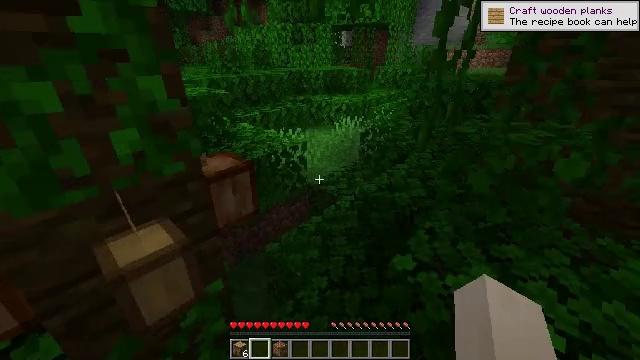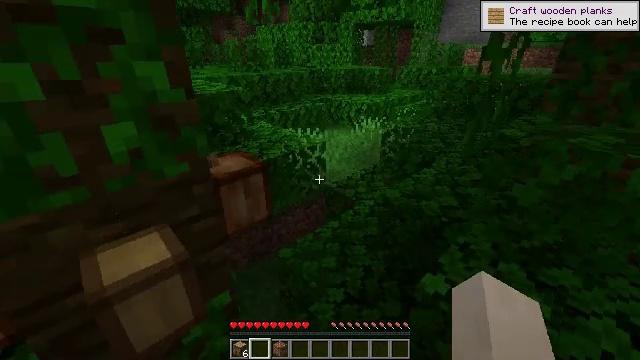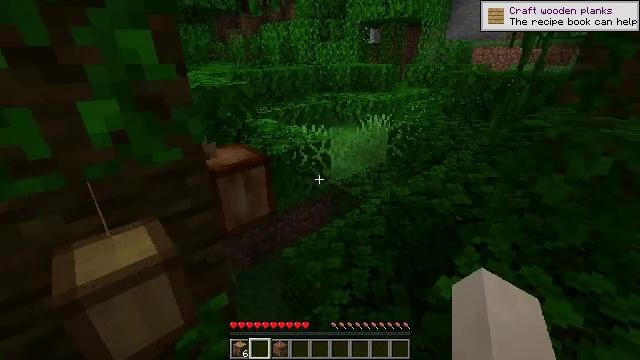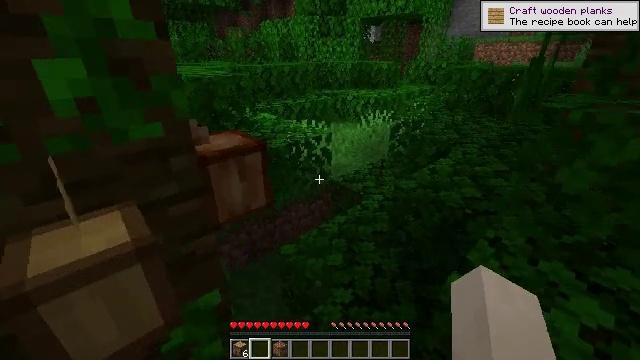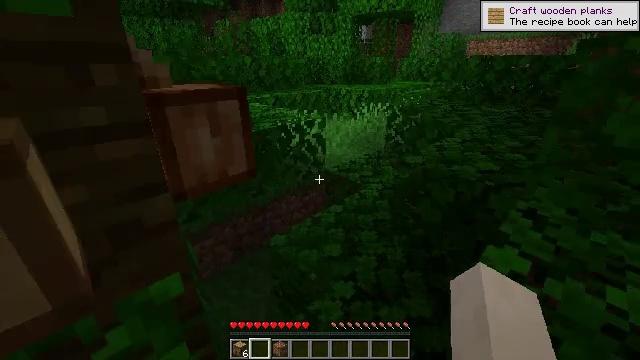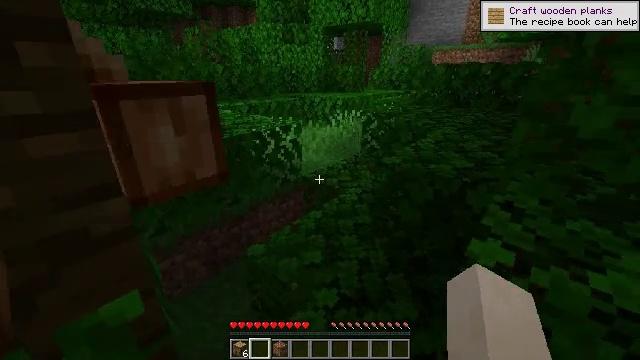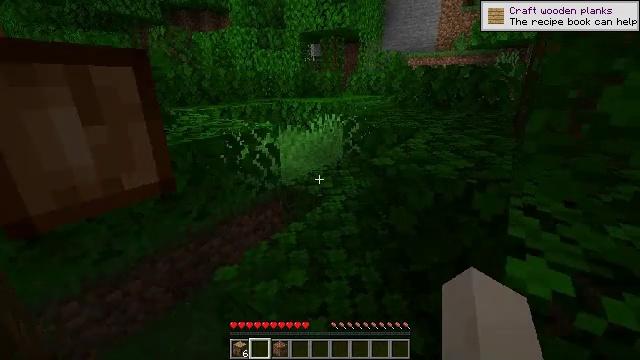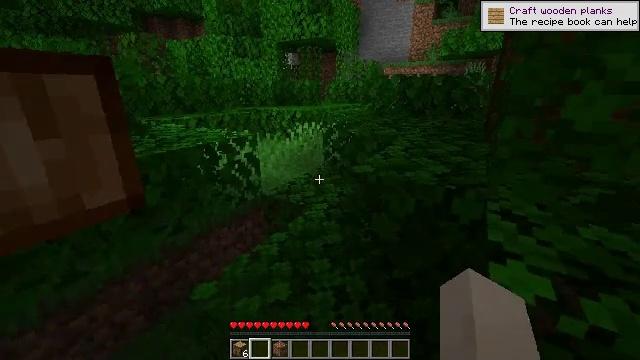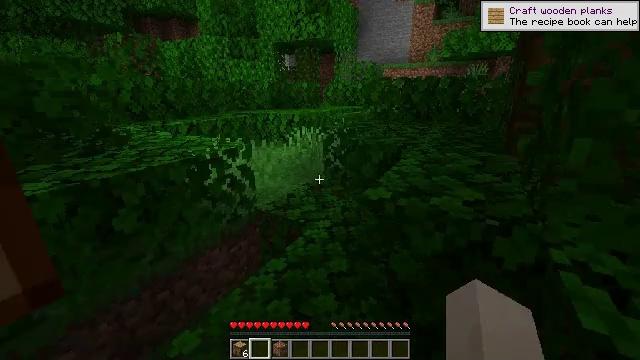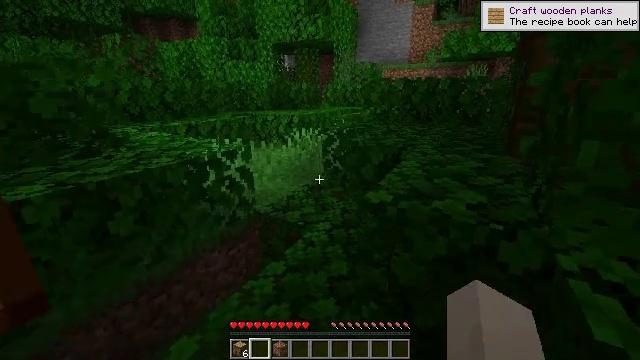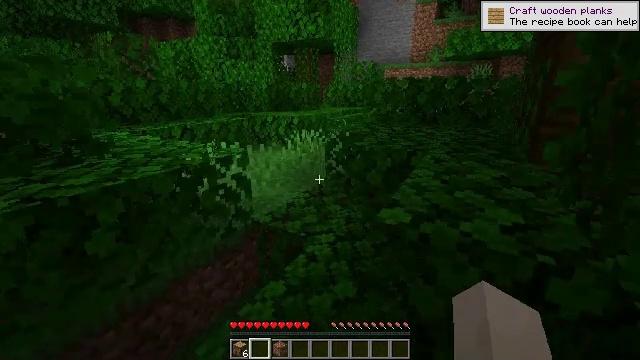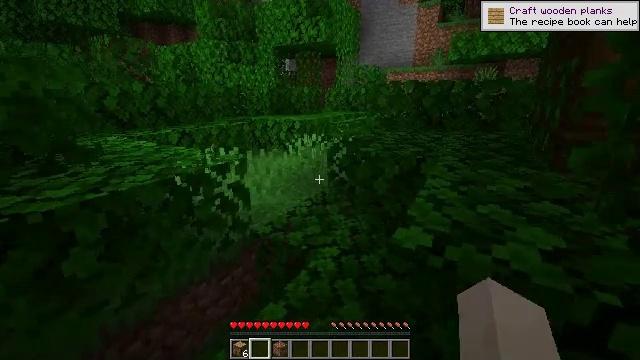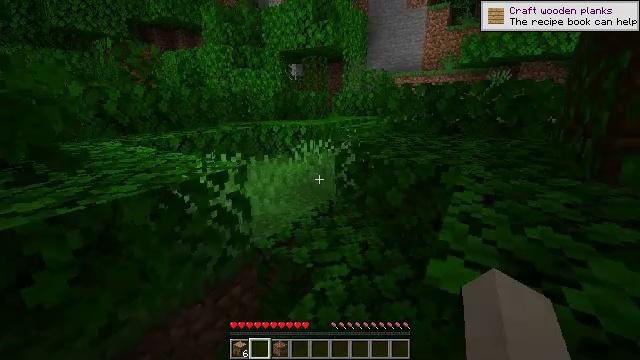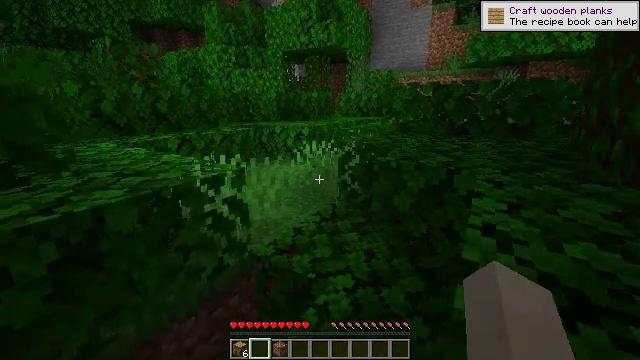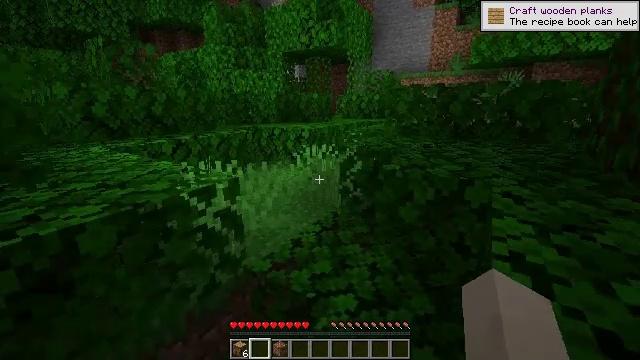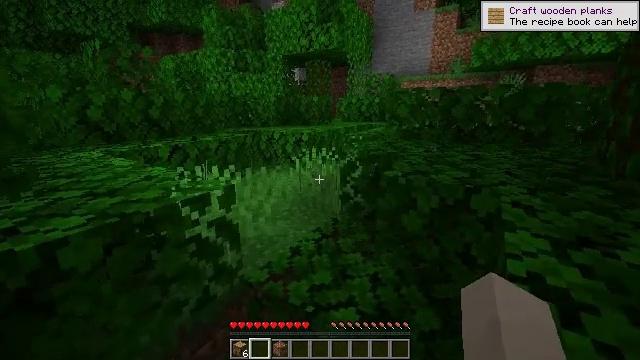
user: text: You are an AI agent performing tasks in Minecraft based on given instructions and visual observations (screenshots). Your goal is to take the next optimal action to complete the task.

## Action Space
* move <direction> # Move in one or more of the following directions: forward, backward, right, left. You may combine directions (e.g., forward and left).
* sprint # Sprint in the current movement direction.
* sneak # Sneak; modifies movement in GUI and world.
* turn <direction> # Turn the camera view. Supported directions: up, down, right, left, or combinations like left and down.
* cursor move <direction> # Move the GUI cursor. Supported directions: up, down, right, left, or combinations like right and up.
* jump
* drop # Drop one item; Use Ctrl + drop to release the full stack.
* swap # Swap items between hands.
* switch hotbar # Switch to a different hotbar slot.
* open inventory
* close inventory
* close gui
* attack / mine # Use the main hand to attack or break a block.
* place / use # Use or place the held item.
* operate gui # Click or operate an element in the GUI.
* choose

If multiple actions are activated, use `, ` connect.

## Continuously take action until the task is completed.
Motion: motion action
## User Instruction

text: Break the jungle leaves with your hand or shears.
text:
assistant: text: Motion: move forward, turn left
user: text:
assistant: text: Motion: move forward, turn left
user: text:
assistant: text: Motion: move forward
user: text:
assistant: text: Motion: move forward, turn right and up
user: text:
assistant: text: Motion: move forward, turn right and up
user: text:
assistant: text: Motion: move forward, turn right and up
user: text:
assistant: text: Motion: move forward, turn right and up
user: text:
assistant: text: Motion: move forward
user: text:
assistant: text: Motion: move forward
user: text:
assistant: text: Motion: move forward
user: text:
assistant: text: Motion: move forward
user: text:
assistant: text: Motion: move forward, turn left
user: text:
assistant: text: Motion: move forward
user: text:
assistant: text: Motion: move forward
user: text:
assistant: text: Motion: move forward
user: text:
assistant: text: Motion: move forward
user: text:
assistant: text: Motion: move forward, turn up
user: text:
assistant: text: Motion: move forward, turn up
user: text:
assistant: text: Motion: move forward, turn up
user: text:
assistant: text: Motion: move forward, turn left and up
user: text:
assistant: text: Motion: move forward, turn up
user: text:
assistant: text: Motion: move forward, turn up
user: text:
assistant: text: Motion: move forward, turn up
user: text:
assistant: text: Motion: move forward
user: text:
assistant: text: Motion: move forward
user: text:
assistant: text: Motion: move forward
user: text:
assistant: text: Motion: move forward and move left
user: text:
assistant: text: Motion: move forward and move left, turn right and down
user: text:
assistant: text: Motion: move forward and move left, turn right and down
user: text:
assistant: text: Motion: move forward and move left, turn right and down